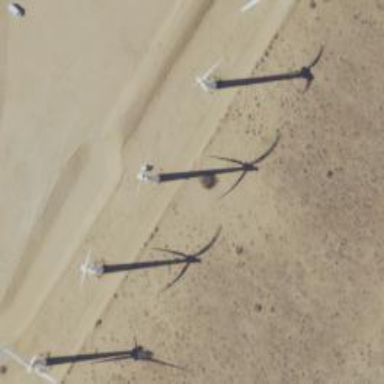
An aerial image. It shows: Wind power generator utilizing wind turbines.